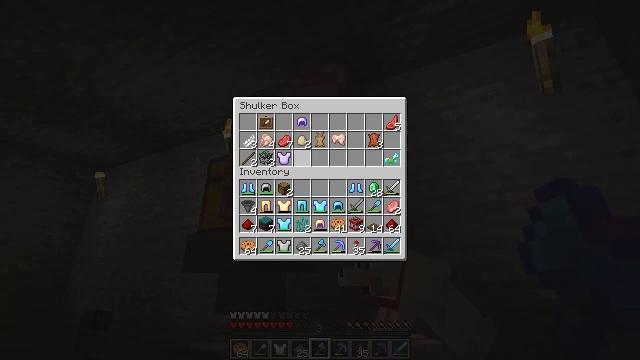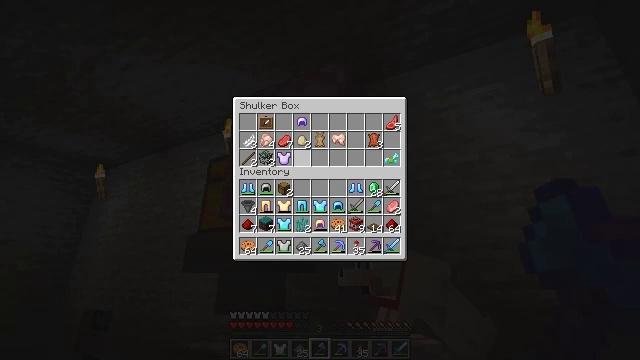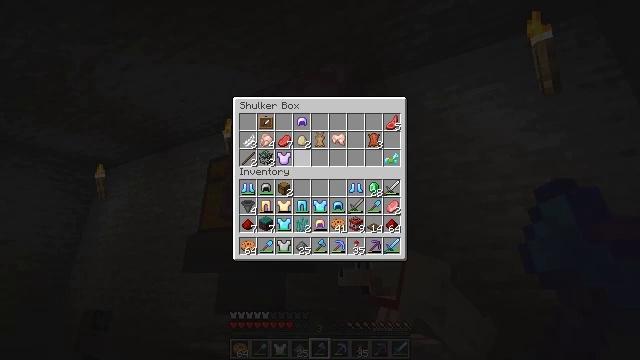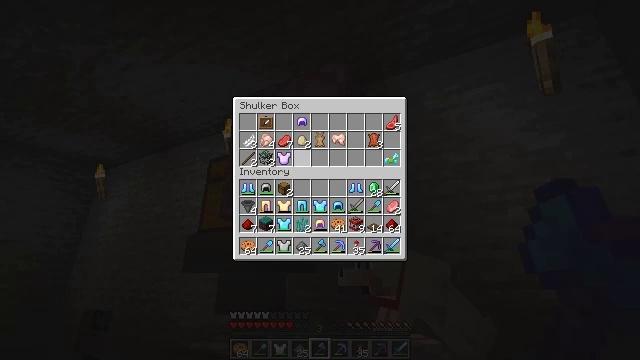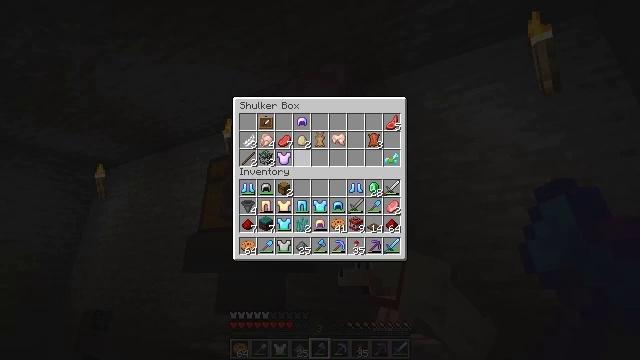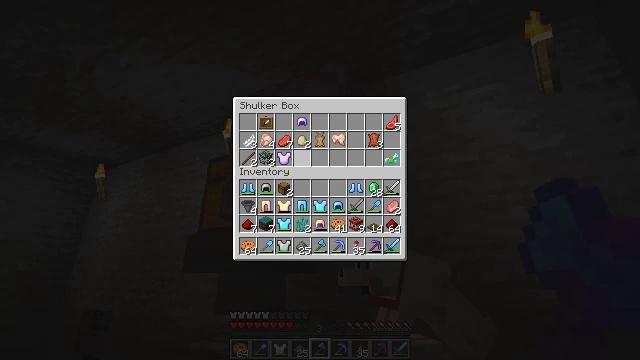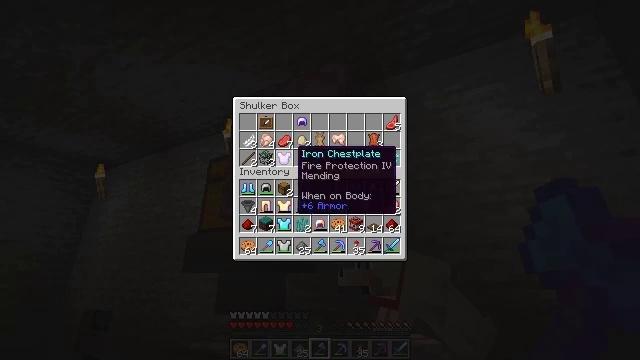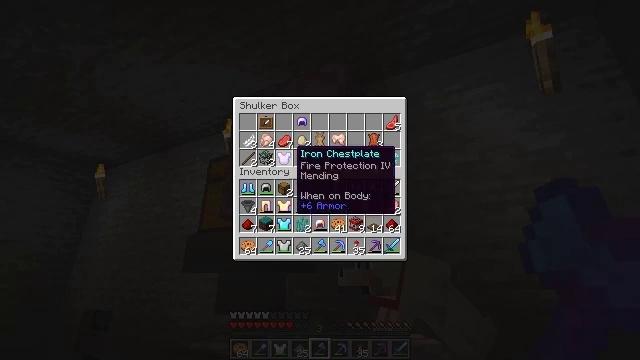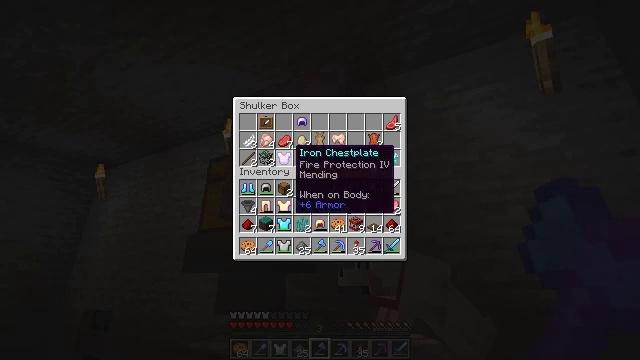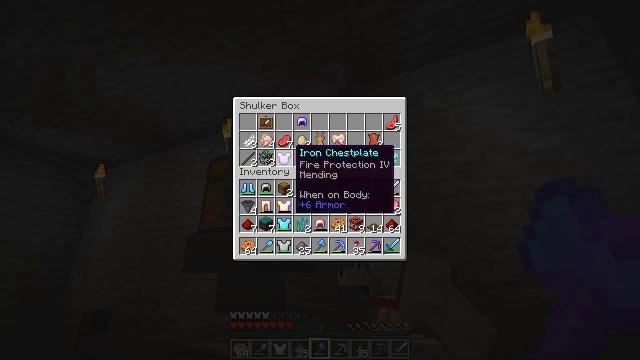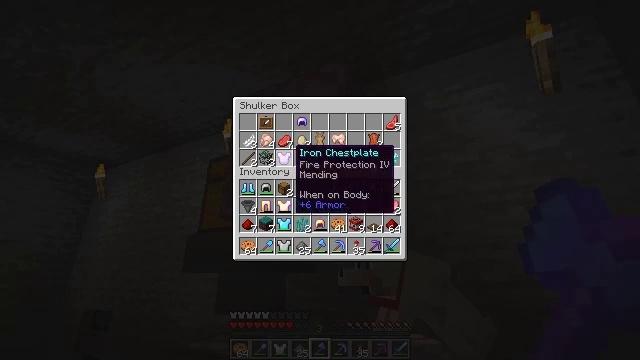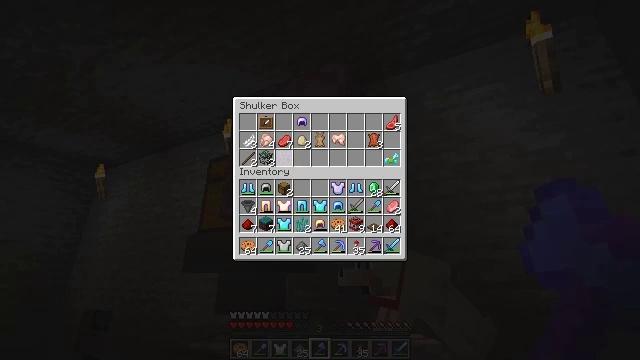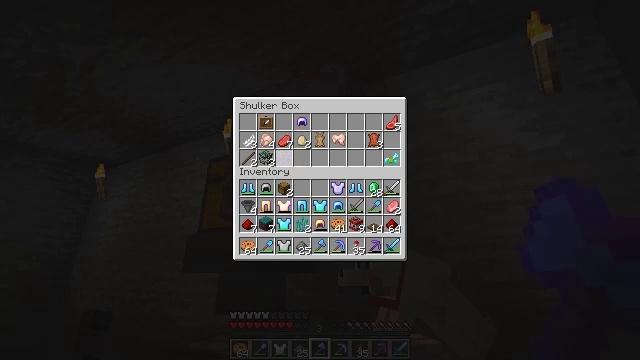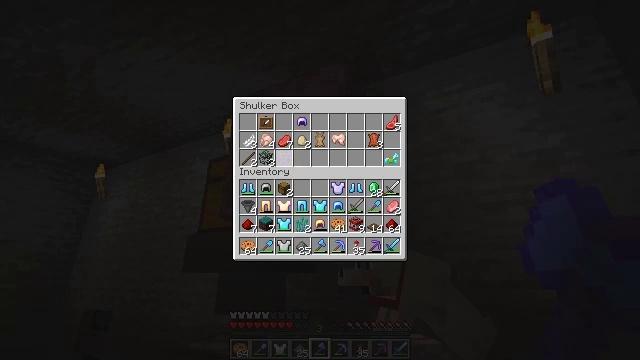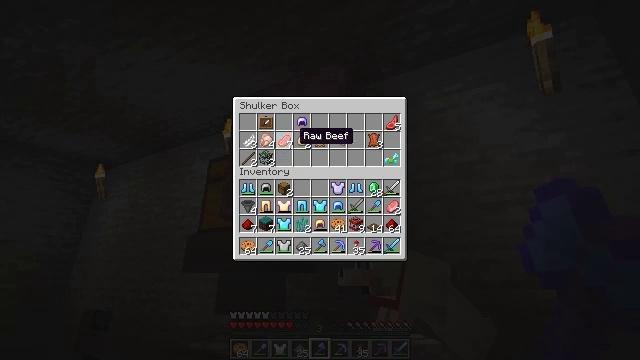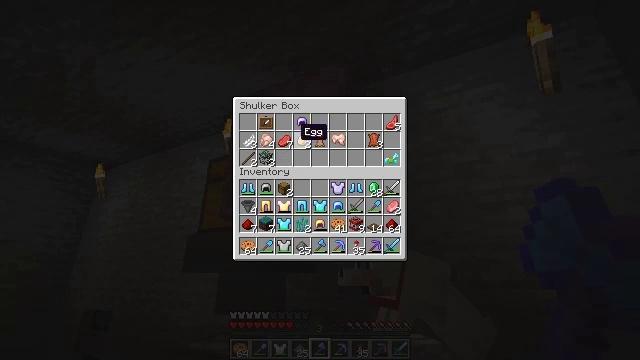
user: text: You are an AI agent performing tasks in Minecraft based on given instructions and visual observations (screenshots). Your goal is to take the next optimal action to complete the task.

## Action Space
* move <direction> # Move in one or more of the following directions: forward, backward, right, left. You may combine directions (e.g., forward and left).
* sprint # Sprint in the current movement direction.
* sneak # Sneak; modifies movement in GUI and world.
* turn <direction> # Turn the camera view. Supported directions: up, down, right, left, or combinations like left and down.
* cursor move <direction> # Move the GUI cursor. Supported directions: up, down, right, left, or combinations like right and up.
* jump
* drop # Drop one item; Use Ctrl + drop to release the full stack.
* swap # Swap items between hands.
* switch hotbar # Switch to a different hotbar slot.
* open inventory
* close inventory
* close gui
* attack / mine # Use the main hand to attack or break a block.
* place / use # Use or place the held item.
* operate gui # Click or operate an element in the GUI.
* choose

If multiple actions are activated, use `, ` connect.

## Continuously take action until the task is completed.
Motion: motion action
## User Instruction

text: Combine gold nuggets and a carrot to make a golden carrot.
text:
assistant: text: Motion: sneak
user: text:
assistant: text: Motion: sneak
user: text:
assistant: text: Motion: sneak
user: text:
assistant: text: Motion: sneak
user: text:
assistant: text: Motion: sneak
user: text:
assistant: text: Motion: sneak
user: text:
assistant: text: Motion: sneak
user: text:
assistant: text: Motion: sneak
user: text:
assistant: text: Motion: sneak
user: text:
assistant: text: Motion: sneak
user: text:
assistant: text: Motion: sneak, attack / mine
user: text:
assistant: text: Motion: sneak, attack / mine
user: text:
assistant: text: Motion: sneak, turn up
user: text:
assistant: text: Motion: sneak
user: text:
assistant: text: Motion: sneak
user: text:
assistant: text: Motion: sneak
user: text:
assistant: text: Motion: sneak
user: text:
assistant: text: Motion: sneak
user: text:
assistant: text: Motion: sneak
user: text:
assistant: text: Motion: sneak
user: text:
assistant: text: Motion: sneak
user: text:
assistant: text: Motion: sneak, attack / mine
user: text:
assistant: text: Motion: sneak, attack / mine
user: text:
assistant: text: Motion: sneak, attack / mine
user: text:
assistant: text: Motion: sneak
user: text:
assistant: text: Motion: sneak
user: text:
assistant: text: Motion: sneak
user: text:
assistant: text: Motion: sneak
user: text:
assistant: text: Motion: sneak
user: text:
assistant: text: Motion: sneak